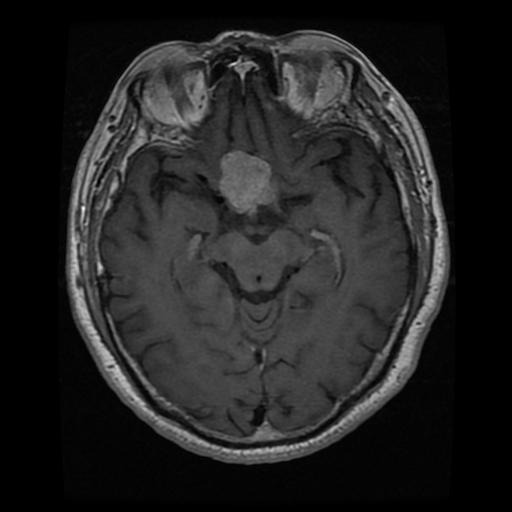
Label: pituitary